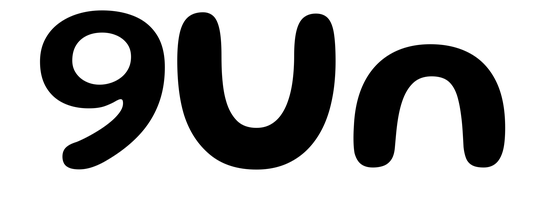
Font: Gluten_Medium